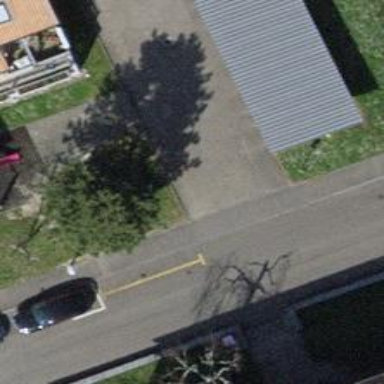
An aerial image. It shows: Service road with sidewalk alongside.